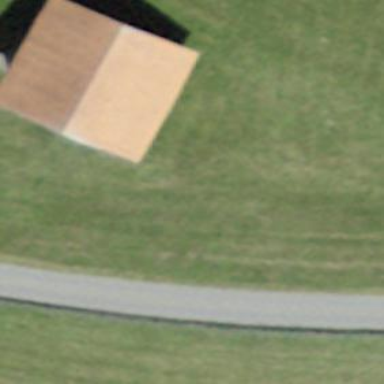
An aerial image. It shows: Rural barn.